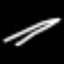
Label: octagon